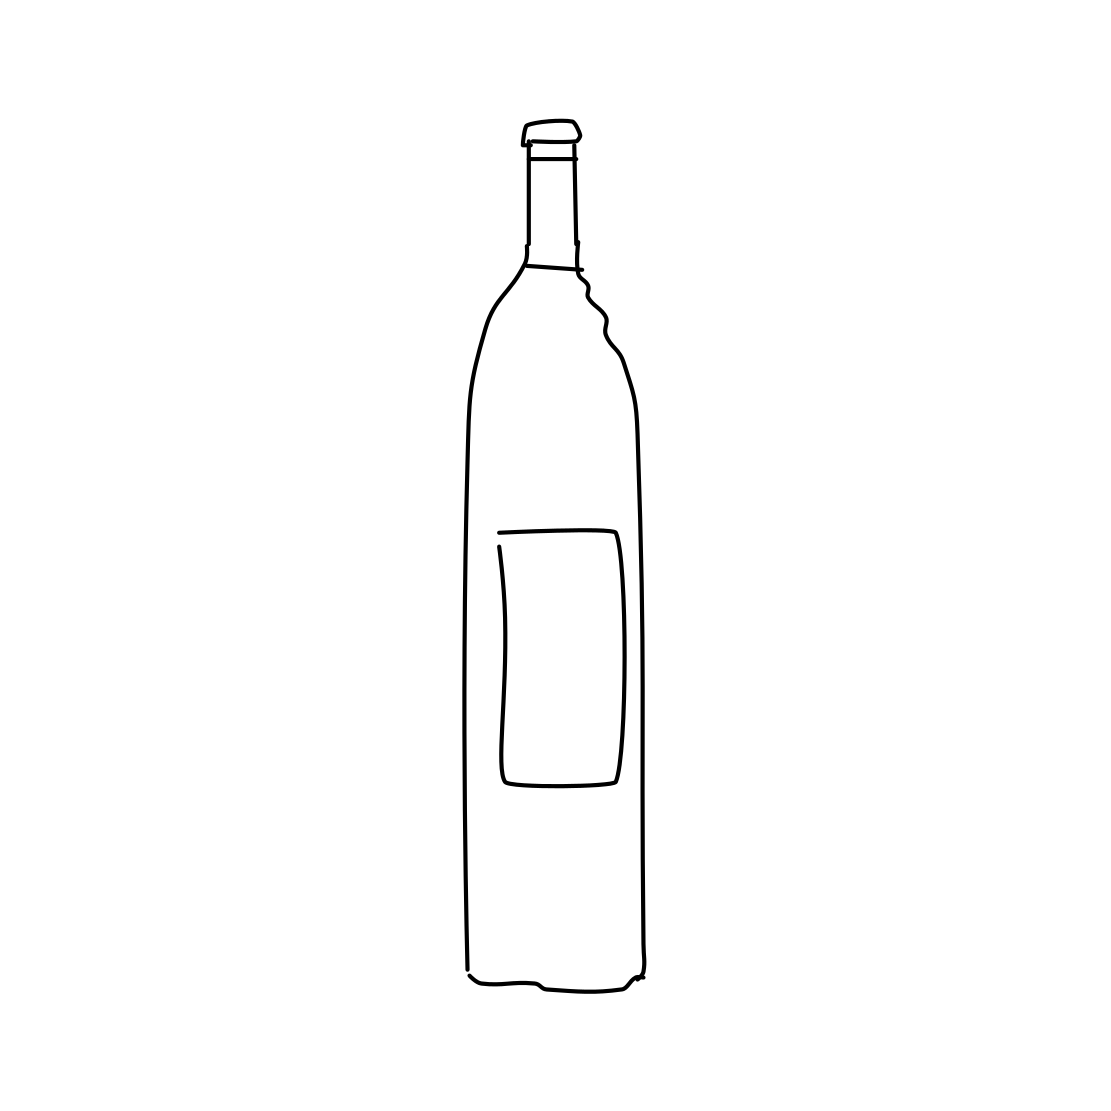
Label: wine-bottle